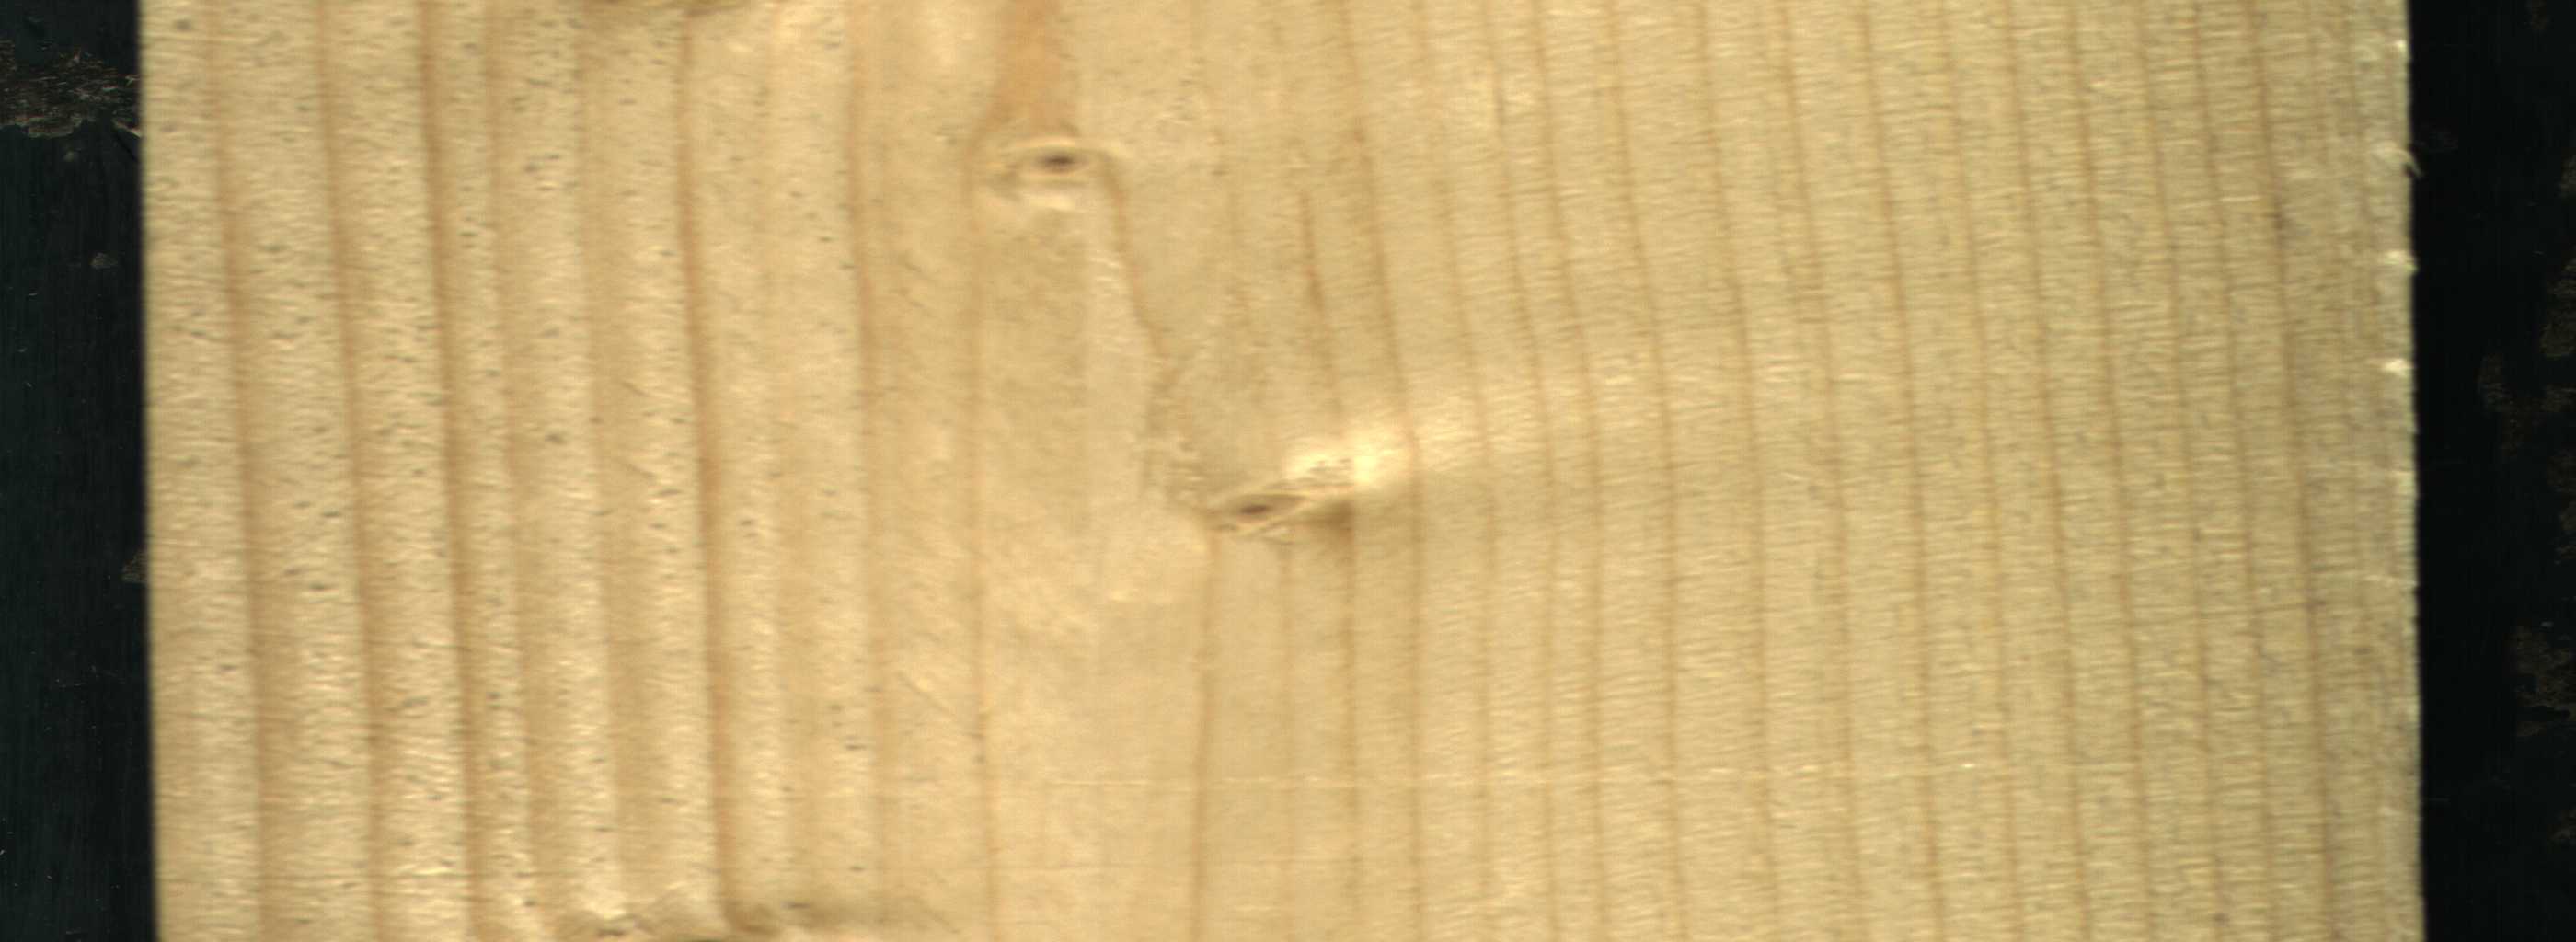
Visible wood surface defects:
Live_Knot
Live_Knot